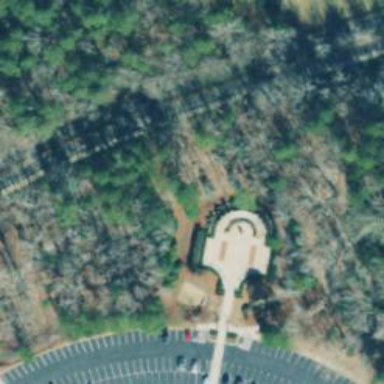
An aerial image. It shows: Memorial site with historic significance.